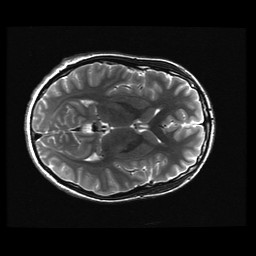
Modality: T2w
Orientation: axial
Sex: male
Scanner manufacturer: ge
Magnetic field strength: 3 T
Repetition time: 5 s
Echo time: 0.1015 s